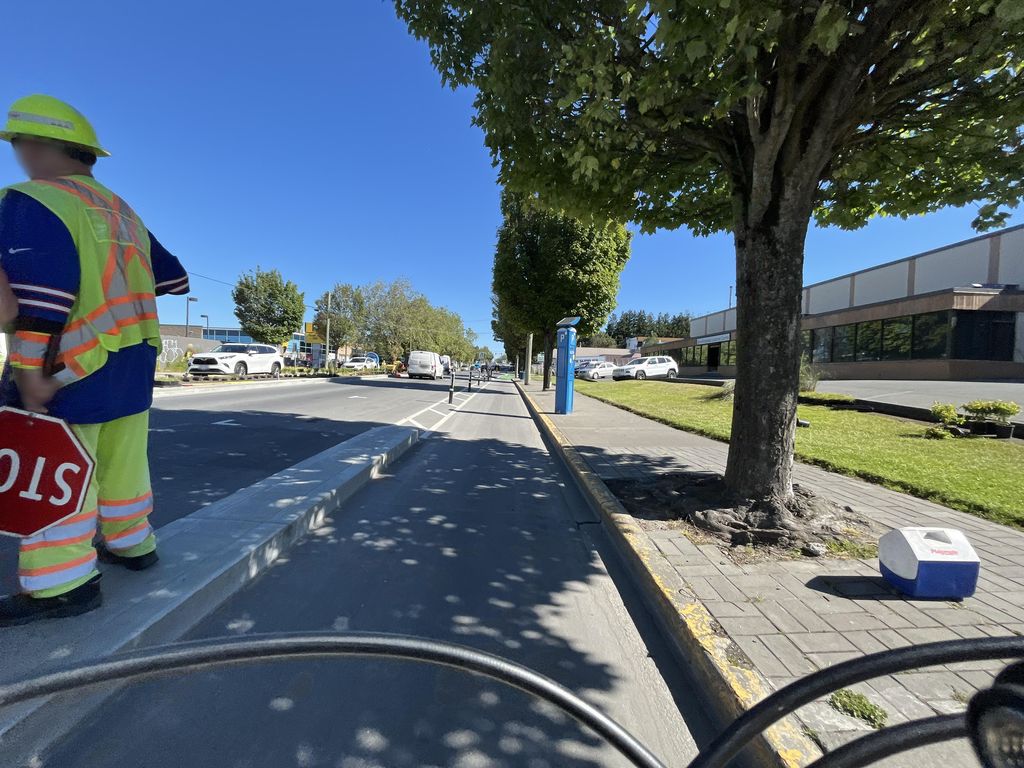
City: victoria